Question: I want to create a dynamic 2d array by function but it seems that something is very wrong. It throws me an error when I want to put something in it.
Error
> Unhandled exception at 0x003a19c8 in
p01.exe: 0xC0000005: Access violation
writing location 0xcdcdcdcd.
CreateDynamicArray()
'''
short int** CreateDynamicArray(int row, int col)
{
// Creating variable
short int** dynamicArray;
// Creating rows
dynamicArray = (short int**)malloc(row * sizeof(short int*));
// Going trough every row and creating columns for them
for (int i = 0; i < row; i++)
{
dynamicArray[row] = (short int*)malloc(col * sizeof(short int));
}
// Returning created array
return dynamicArray;
}
'''
main()
'''
// Creating it
dynamicArray = CreateDynamicArray(row, col);
// Filling up with random numbers
for (i = 0; i < row; i++)
{
randomNumber = rand() % 20;
dynamicArray[i][n] = randomNumber; // Here it throws me exception
for (n = 0; n < col; n++)
{
randomNumber = rand() % 20;
dynamicArray[i][n] = randomNumber;
}
}
'''

P.S.
Yes, this is somewhat of a homework, but I still need help om this matter :)
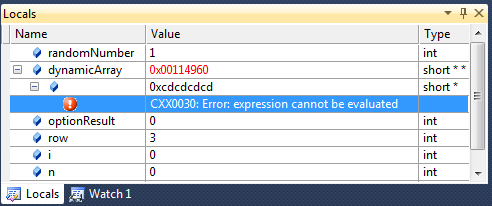
Answer: change to .
'''
short int** CreateDynamicArray(int row, int col)
{
// Creating variable
short int** dynamicArray;
// Creating rows
dynamicArray = (short int**)malloc(row * sizeof(short int*));
// Going trough every row and creating columns for them
for (int i = 0; i < row; i++)
{
dynamicArray[i] = (short int*)malloc(col * sizeof(short int));
}
// Returning created array
return dynamicArray;
}
'''